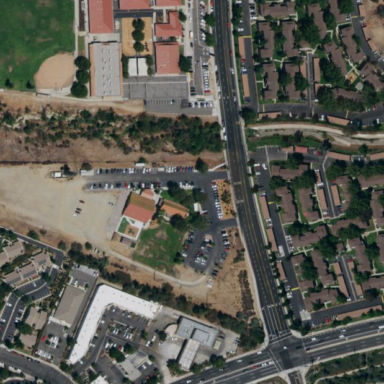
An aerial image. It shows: Surface parking lot with asphalt. It is park and ride facility.